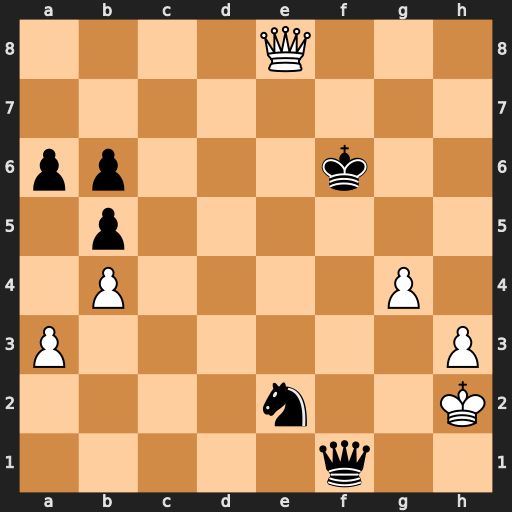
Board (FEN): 4Q3/8/pp3k2/1p6/1P4P1/P6P/4n2K/5q2
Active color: w
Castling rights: -
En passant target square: -
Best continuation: Qf8+ Ke6 Qxf1